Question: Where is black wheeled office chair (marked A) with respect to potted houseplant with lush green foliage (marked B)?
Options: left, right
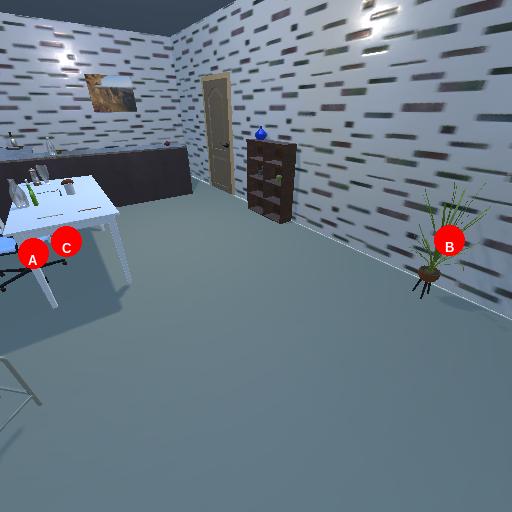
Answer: left